Question: Is the behavior in the included image possible? (Where the anchor point of the node is on the far right side of the shape.)

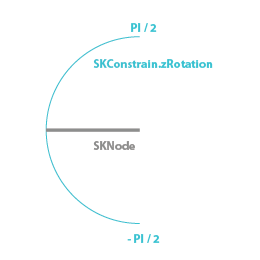
Answer: I have identified a workaround.
I'm using a tuple for the constraint and handling it myself in the didApplyConstraints handler.
The format for the custom constraint assumes that the range begins at the first value and travels until the second value. It makes no allowances for constraint values above PI or below -PI. This solution also doesn't deal with total ranges greater than 2*PI.
Ranges that do not cross the +/- PI boundary are "normal" and can be handled normally.
Ranges that DO cross the +/- PI boundary are "goofy" and must be handled as a special case (if possible).
A solution to the special case seems impossible unless you are tracking angular velocity with an SKPhysicsBody (or manually). This value is required to identify which boundary the node likely "crossed" and should thus be constrained to.
'''
// constraint = (CGFloat(M_PI/2), -CGFloat(M_PI/2))
override func didApplyConstraints() {
var r = rotationSprite.zRotation
if constraint.0 < constraint.1 { // regular constraint, easy to handle.
rotationSprite.zRotation = min(max(r, constraint.0),constraint.1)
}
else // "goofy" constraint that crosses PI boundary
{
if r < constraint.0 && r > constraint.1 {
if rotationSprite.physicsBody?.angularVelocity < 0 { // clockwise, crossed first value (so long as absolute angular vel is < 2PI
rotationSprite.zRotation = constraint.0
}
else if rotationSprite.physicsBody?.angularVelocity > 0 // counter clockwise, crossed second value (so long as absolute angular vel is < 2PI
{
rotationSprite.zRotation = constraint.1
}
else
{
// If 0 velocity (or no velocity), no way to find out which boundary was crossed.
rotationSprite.zRotation = constraint.0
// Probably better to default to closest angle
}
rotationSprite.physicsBody?.angularVelocity = 0 // Alternately, multiply by a negative restitution factor.
}
}
}
'''